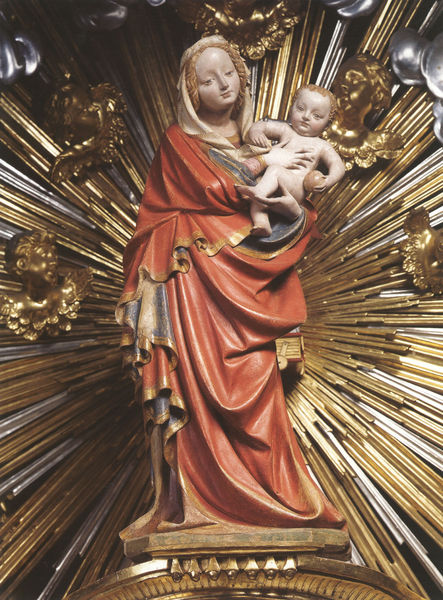
Titel: Jungfrau mit Kind
Standort: (Tschechische Republik Mähren) (EU - Tschechische Republik - Mähren)
Schlagwörter: umhang, wolken, frau, holz, kleid, köpfe, rot, haube, sockel, figur, gewand, gold, kind, engel, baby, faltenwurf, plastik, strahlen, altar, christus, jesus, heilig, maria, madonna, figut, jesuskind, strahlenkranz, umang